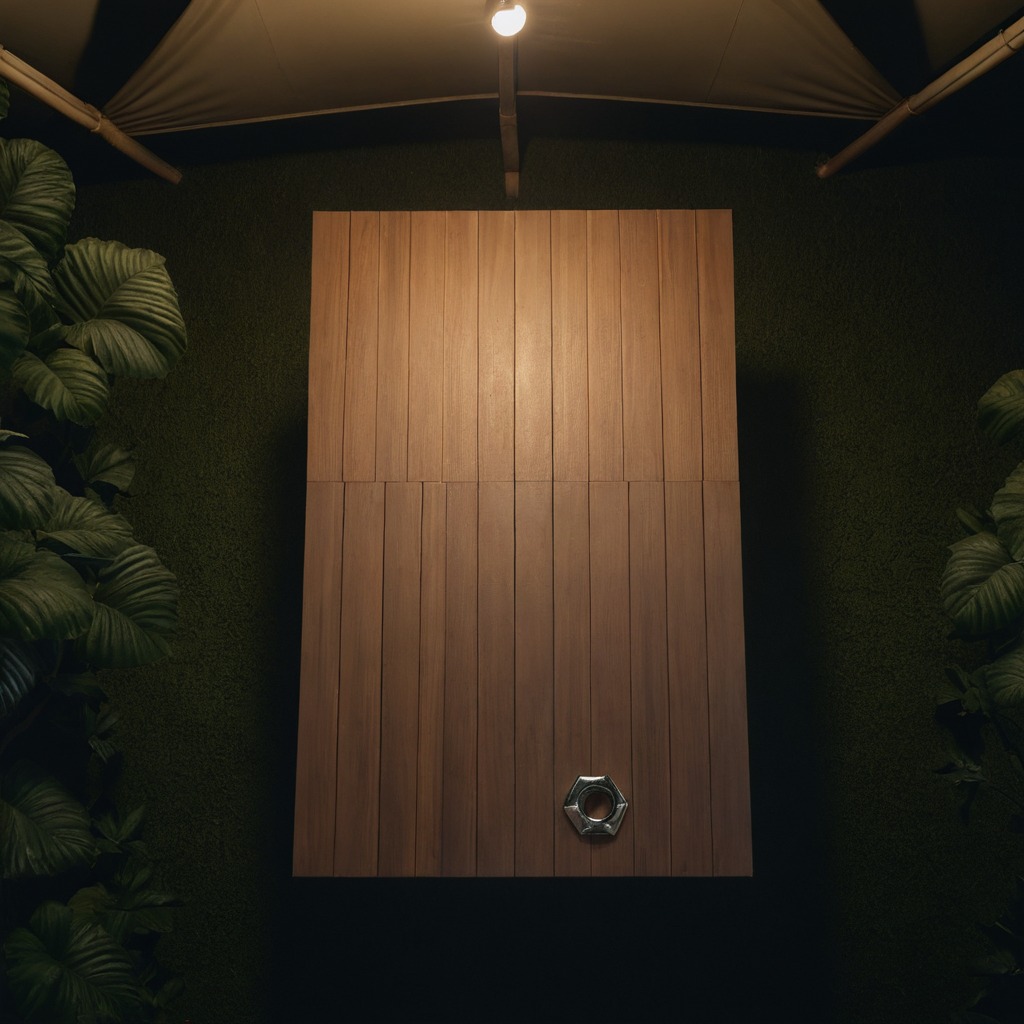
A metal nut is lying on a wooden table inside a jungle field workshop tent at night dim ambient light soft shadows worn but